【题型】选择题　【知识点】解析几何　【难度】easy
如图，设抛物线$C:x^2=4y$的焦点为$F$，过$x$轴上一点$A$作直线$l$交$C$于$B$，$D$两点，若$|FB|=\dfrac{5}{2}$，$|FD|=7$，则$\dfrac{|BD|}{|AB|}=$( \   \ )

\noindent A．$4$ \quad\quad B．$3$ \quad\quad C．$\dfrac{7}{2}$ \quad\quad D．$\dfrac{9}{5}$
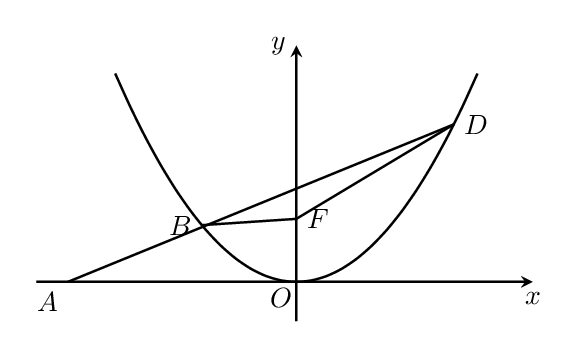
【解答】
\noindent \textbf{【答案】}B

\noindent \textbf{【分析】}根据抛物线的定义，可求两线段的长度之比.

\noindent \textbf{【详解】}对抛物线$C:x^2=4y$，焦点$F(0,1)$，准线：$y=-1$.

如图：

\noindent 过$B$向准线作垂线，垂足为$N$，交$x$轴于$E$，根据抛物线定义，得$|BF|=|BN|=\dfrac{5}{2}$，所以$|BE|=\dfrac{5}{2}-1=\dfrac{3}{2}$；

\noindent 过$D$向准线作垂线，垂足为$G$，交$x$轴于$C$，根据抛物线定义，得$|DF|=|DG|=7$，所以$|DC|=7-1=6$.

\noindent 所以$\dfrac{|AB|}{|AD|}=\dfrac{|BE|}{|DC|}=\dfrac{\dfrac{3}{2}}{6}=\dfrac{1}{4}$，所以$\dfrac{|BD|}{|AB|}=\dfrac{4-1}{1}=3$.

\noindent 故选：B
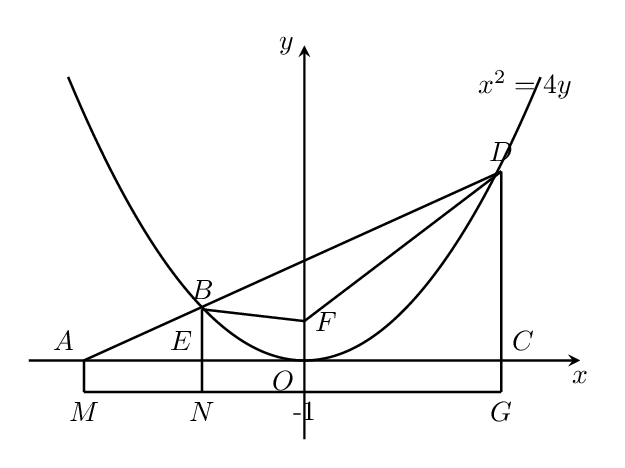